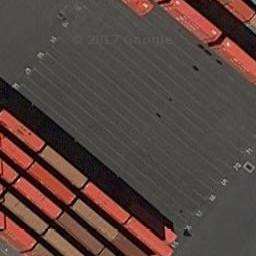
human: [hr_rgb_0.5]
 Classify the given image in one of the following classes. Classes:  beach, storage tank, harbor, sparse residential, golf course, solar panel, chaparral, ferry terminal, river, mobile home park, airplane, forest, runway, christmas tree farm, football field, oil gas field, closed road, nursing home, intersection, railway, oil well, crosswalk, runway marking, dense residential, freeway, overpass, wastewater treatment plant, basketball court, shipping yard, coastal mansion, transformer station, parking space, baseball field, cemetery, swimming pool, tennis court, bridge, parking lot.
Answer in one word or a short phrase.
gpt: shipping yard